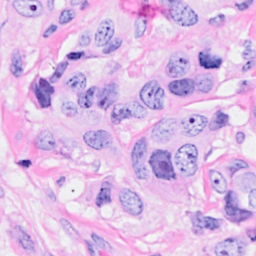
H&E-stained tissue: Breast